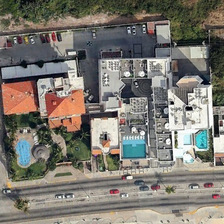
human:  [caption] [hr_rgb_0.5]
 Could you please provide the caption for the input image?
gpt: there are a lot of cars on the road .

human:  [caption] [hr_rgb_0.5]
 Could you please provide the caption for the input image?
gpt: there are a lot of cars on the road .

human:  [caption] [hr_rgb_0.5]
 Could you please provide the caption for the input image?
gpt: these resorts have large outdoor swimming pools .

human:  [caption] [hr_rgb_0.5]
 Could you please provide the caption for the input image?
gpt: these resorts have large outdoor swimming pools .

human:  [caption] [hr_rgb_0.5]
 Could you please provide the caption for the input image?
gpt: there are a lot of cars on the road .